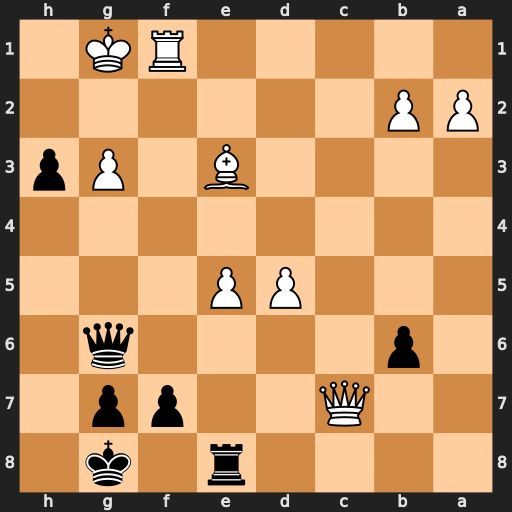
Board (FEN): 4r1k1/2Q2pp1/1p4q1/3PP3/8/4B1Pp/PP6/5RK1
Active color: b
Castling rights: -
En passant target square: -
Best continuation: Qxg3+ Kh1 Qg2#